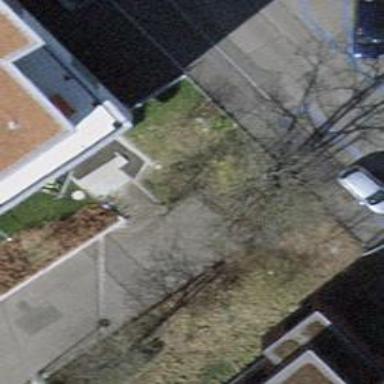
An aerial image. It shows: Bollard barrier.